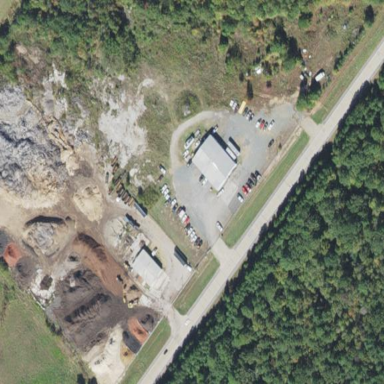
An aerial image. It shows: Quarry area.